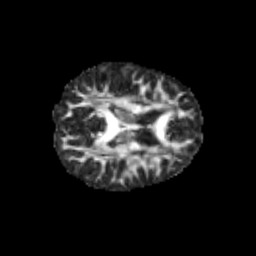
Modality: FA
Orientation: axial
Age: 10
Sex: female
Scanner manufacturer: siemens
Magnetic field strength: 3 T
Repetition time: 3.8 s
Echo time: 0.07 s